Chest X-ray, AP view. Patient: 26 years old, sex M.
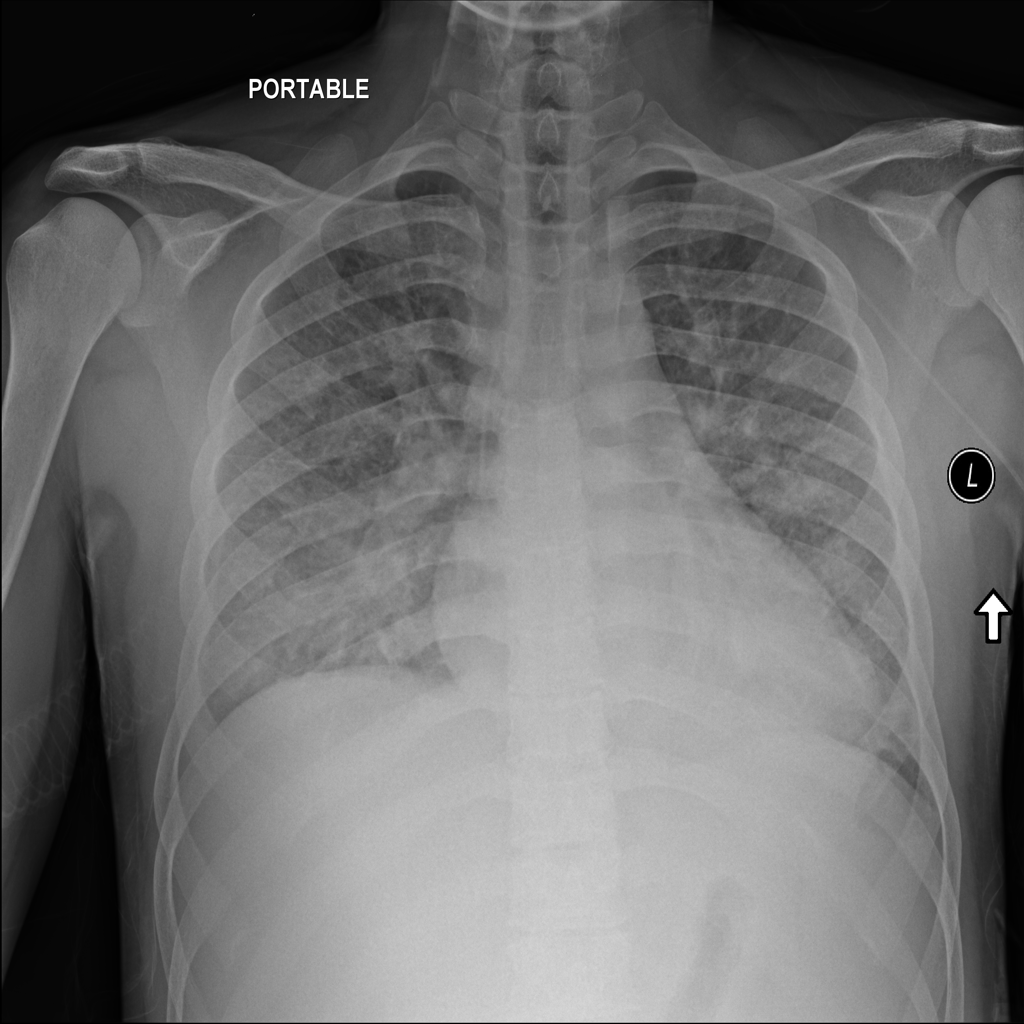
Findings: Infiltration